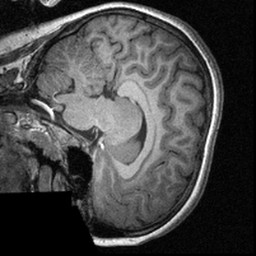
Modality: T1w
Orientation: sagittal
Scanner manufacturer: siemens
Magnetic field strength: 3 T
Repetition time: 1.57 s
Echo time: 0.00304 s